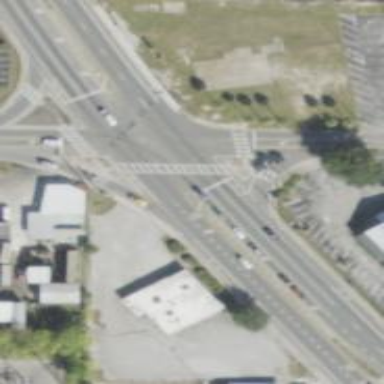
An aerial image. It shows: Uncontrolled crossing on the road.